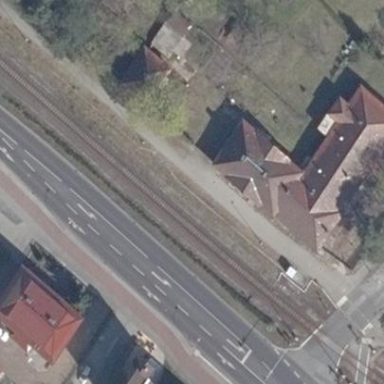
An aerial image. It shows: Building with hipped roof shape.